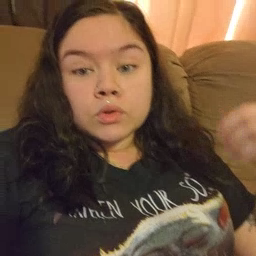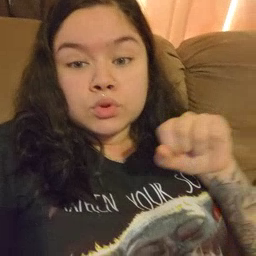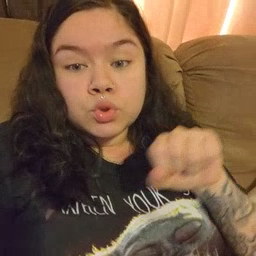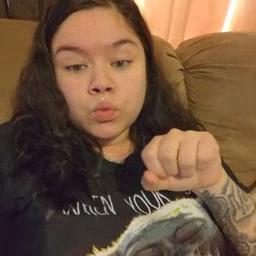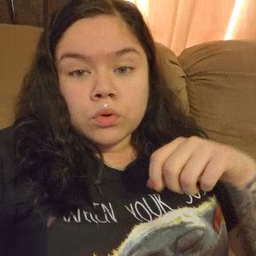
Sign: shoe